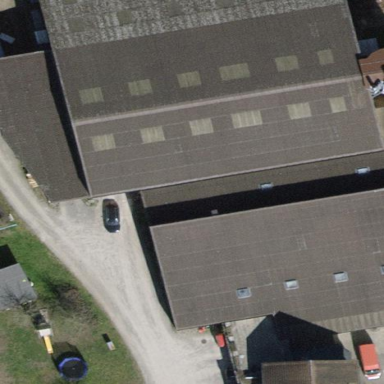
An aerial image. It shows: Industrial building.